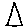
Label: triangle